Question:
This is my form in html the blue one is the entire form and the orange one with red border is the excess margin of the form i wanted to remove this on i tried using
'''
form{
margin:0;
padding:0;
}
'''
This is approach is not the successful since the margin is still there. And the only way to remove this is excess margin is the margin of form.
Any idea is appreciated.
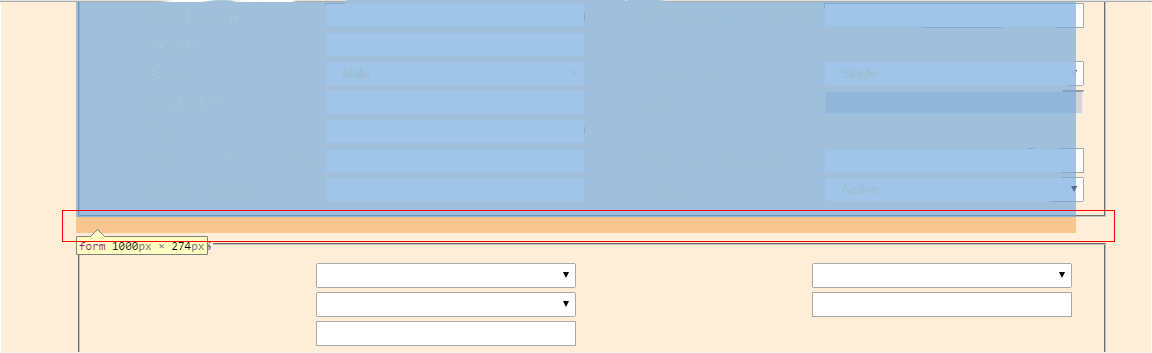
Answer: It looks like you're using Chrome. The orange indicates that it's margin (padding would be green). Using the developer console, you can inspect the element to see all the styles that are applied to it. You probably have another rule somewhere with a higher specificity that is taking precedence over your general 'form' rule.
If you click on the item in the Elements tab of the developer console, the styles will be listed in the right-hand panel. You will probably see your style there with a through it, indicating that another rule is taking precedence over it. Find the other rule and take the appropriate action (either override it with a higher specificity or modify the rule that's in place).
I would avoid using '!important' unless you're sure it's the right solution for this issue. By the sounds of it, it's definitely the right solution. See <URL> or just Google "CSS avoid important" for reasons why it's not a good idea to jump right to '!important' as a solution. One big reason is because that makes it difficult to override that style if you need to later on.
See <URL>.